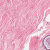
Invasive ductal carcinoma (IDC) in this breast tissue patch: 0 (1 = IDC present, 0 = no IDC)